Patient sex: M
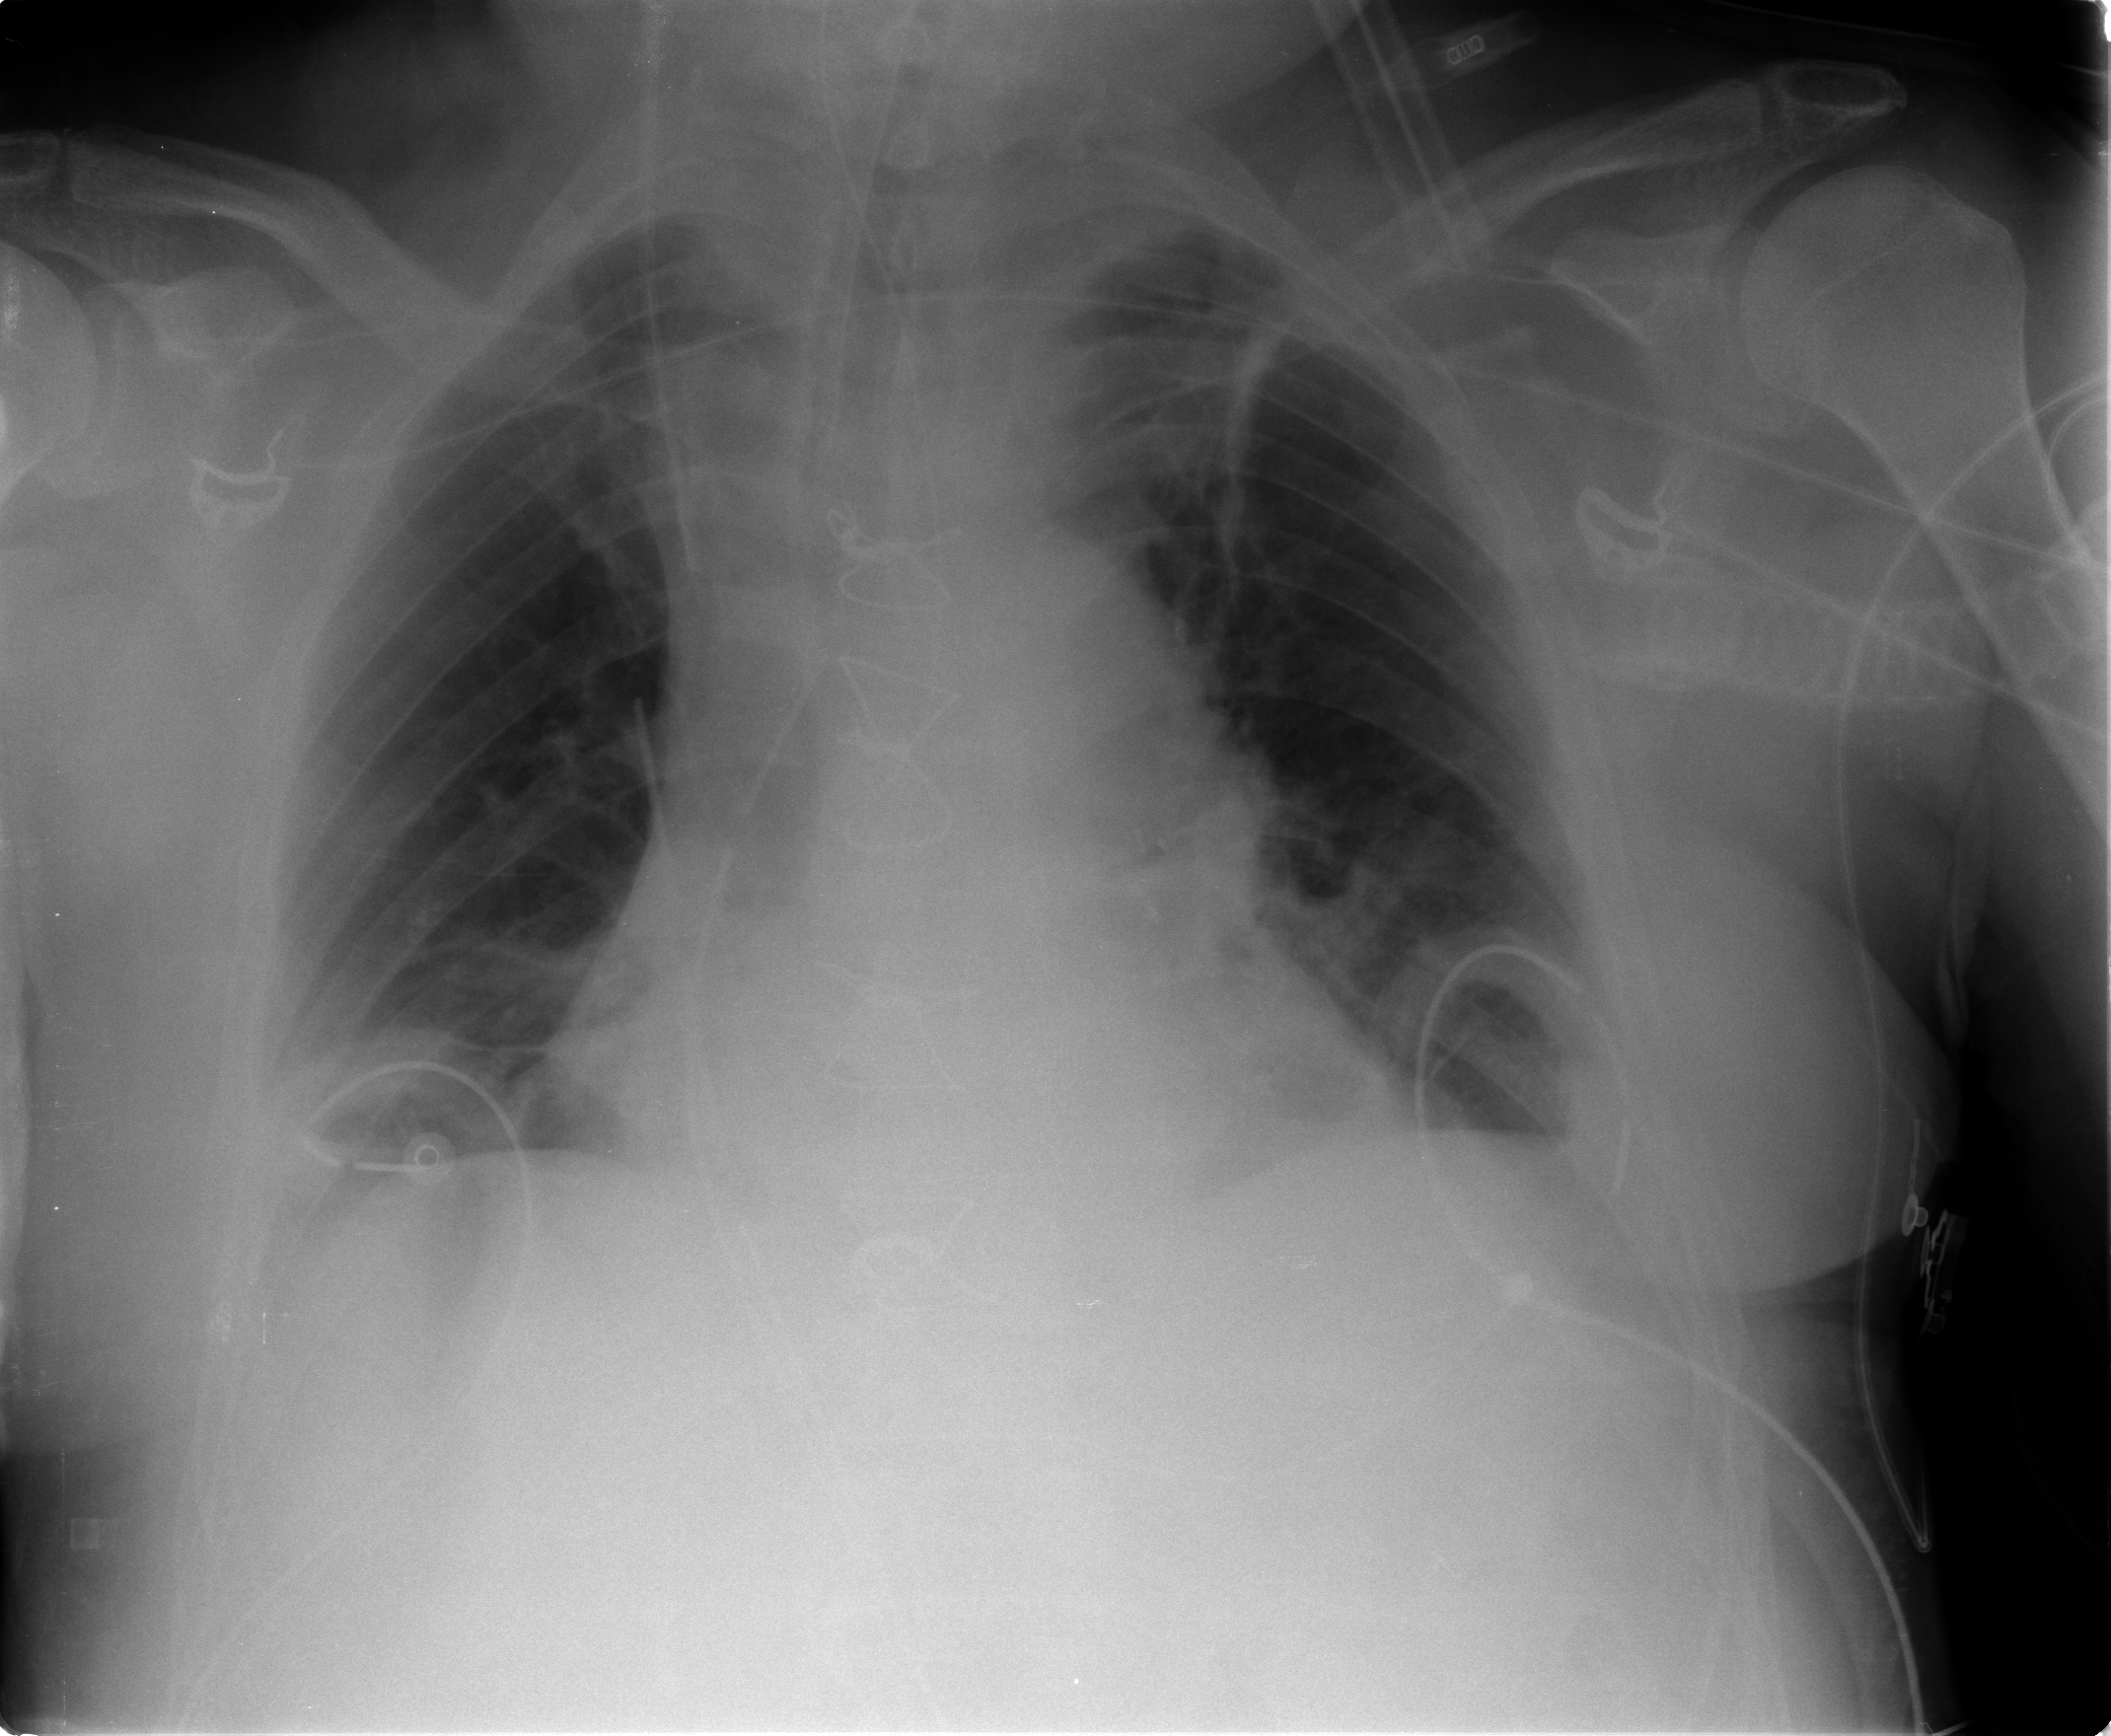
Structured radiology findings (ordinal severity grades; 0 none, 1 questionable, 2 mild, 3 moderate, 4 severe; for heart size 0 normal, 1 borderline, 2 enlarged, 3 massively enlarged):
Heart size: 2
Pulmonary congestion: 2
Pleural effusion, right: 1
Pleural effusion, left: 1
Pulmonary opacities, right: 0
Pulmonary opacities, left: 0
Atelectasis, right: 2
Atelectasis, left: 2